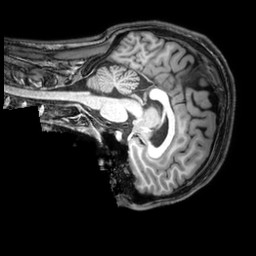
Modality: T1w
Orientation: sagittal
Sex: male
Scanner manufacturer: philips
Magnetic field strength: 3 T
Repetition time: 0.008214 s
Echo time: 0.00376 s